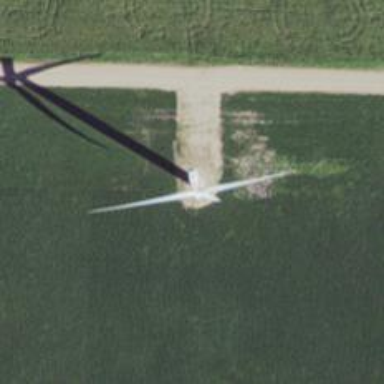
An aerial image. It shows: Wind generator powered by wind. The generator type is horizontal axis and it uses wind turbines.